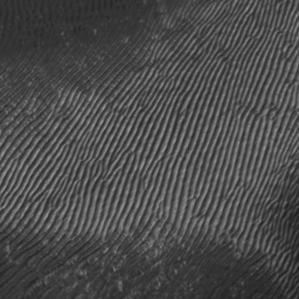
Label: frost